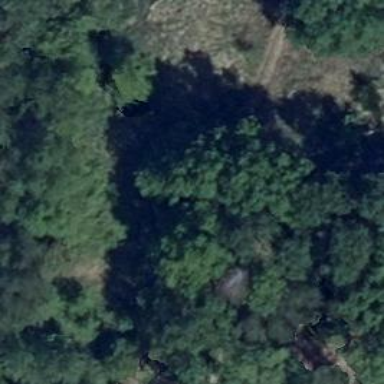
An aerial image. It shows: Hunting stand.